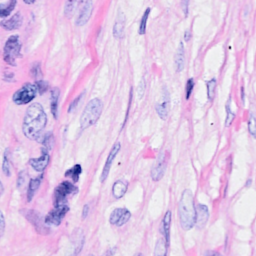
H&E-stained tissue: Breast